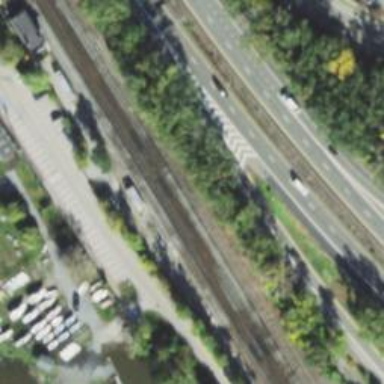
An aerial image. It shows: Electrified rail railway.